Interaction volume radius: 5 \u00c5
Interaction volume height: 10 \u00c5
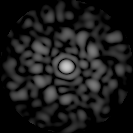
Disorder parameter: 0.8129